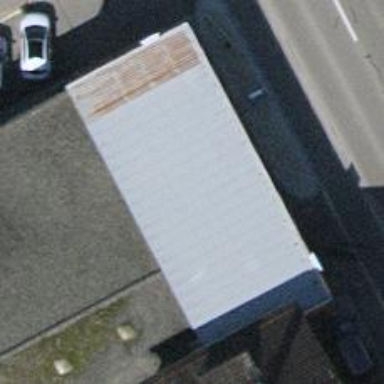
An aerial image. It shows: Fuel station.